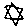
Label: star